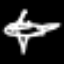
Label: airplane